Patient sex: M
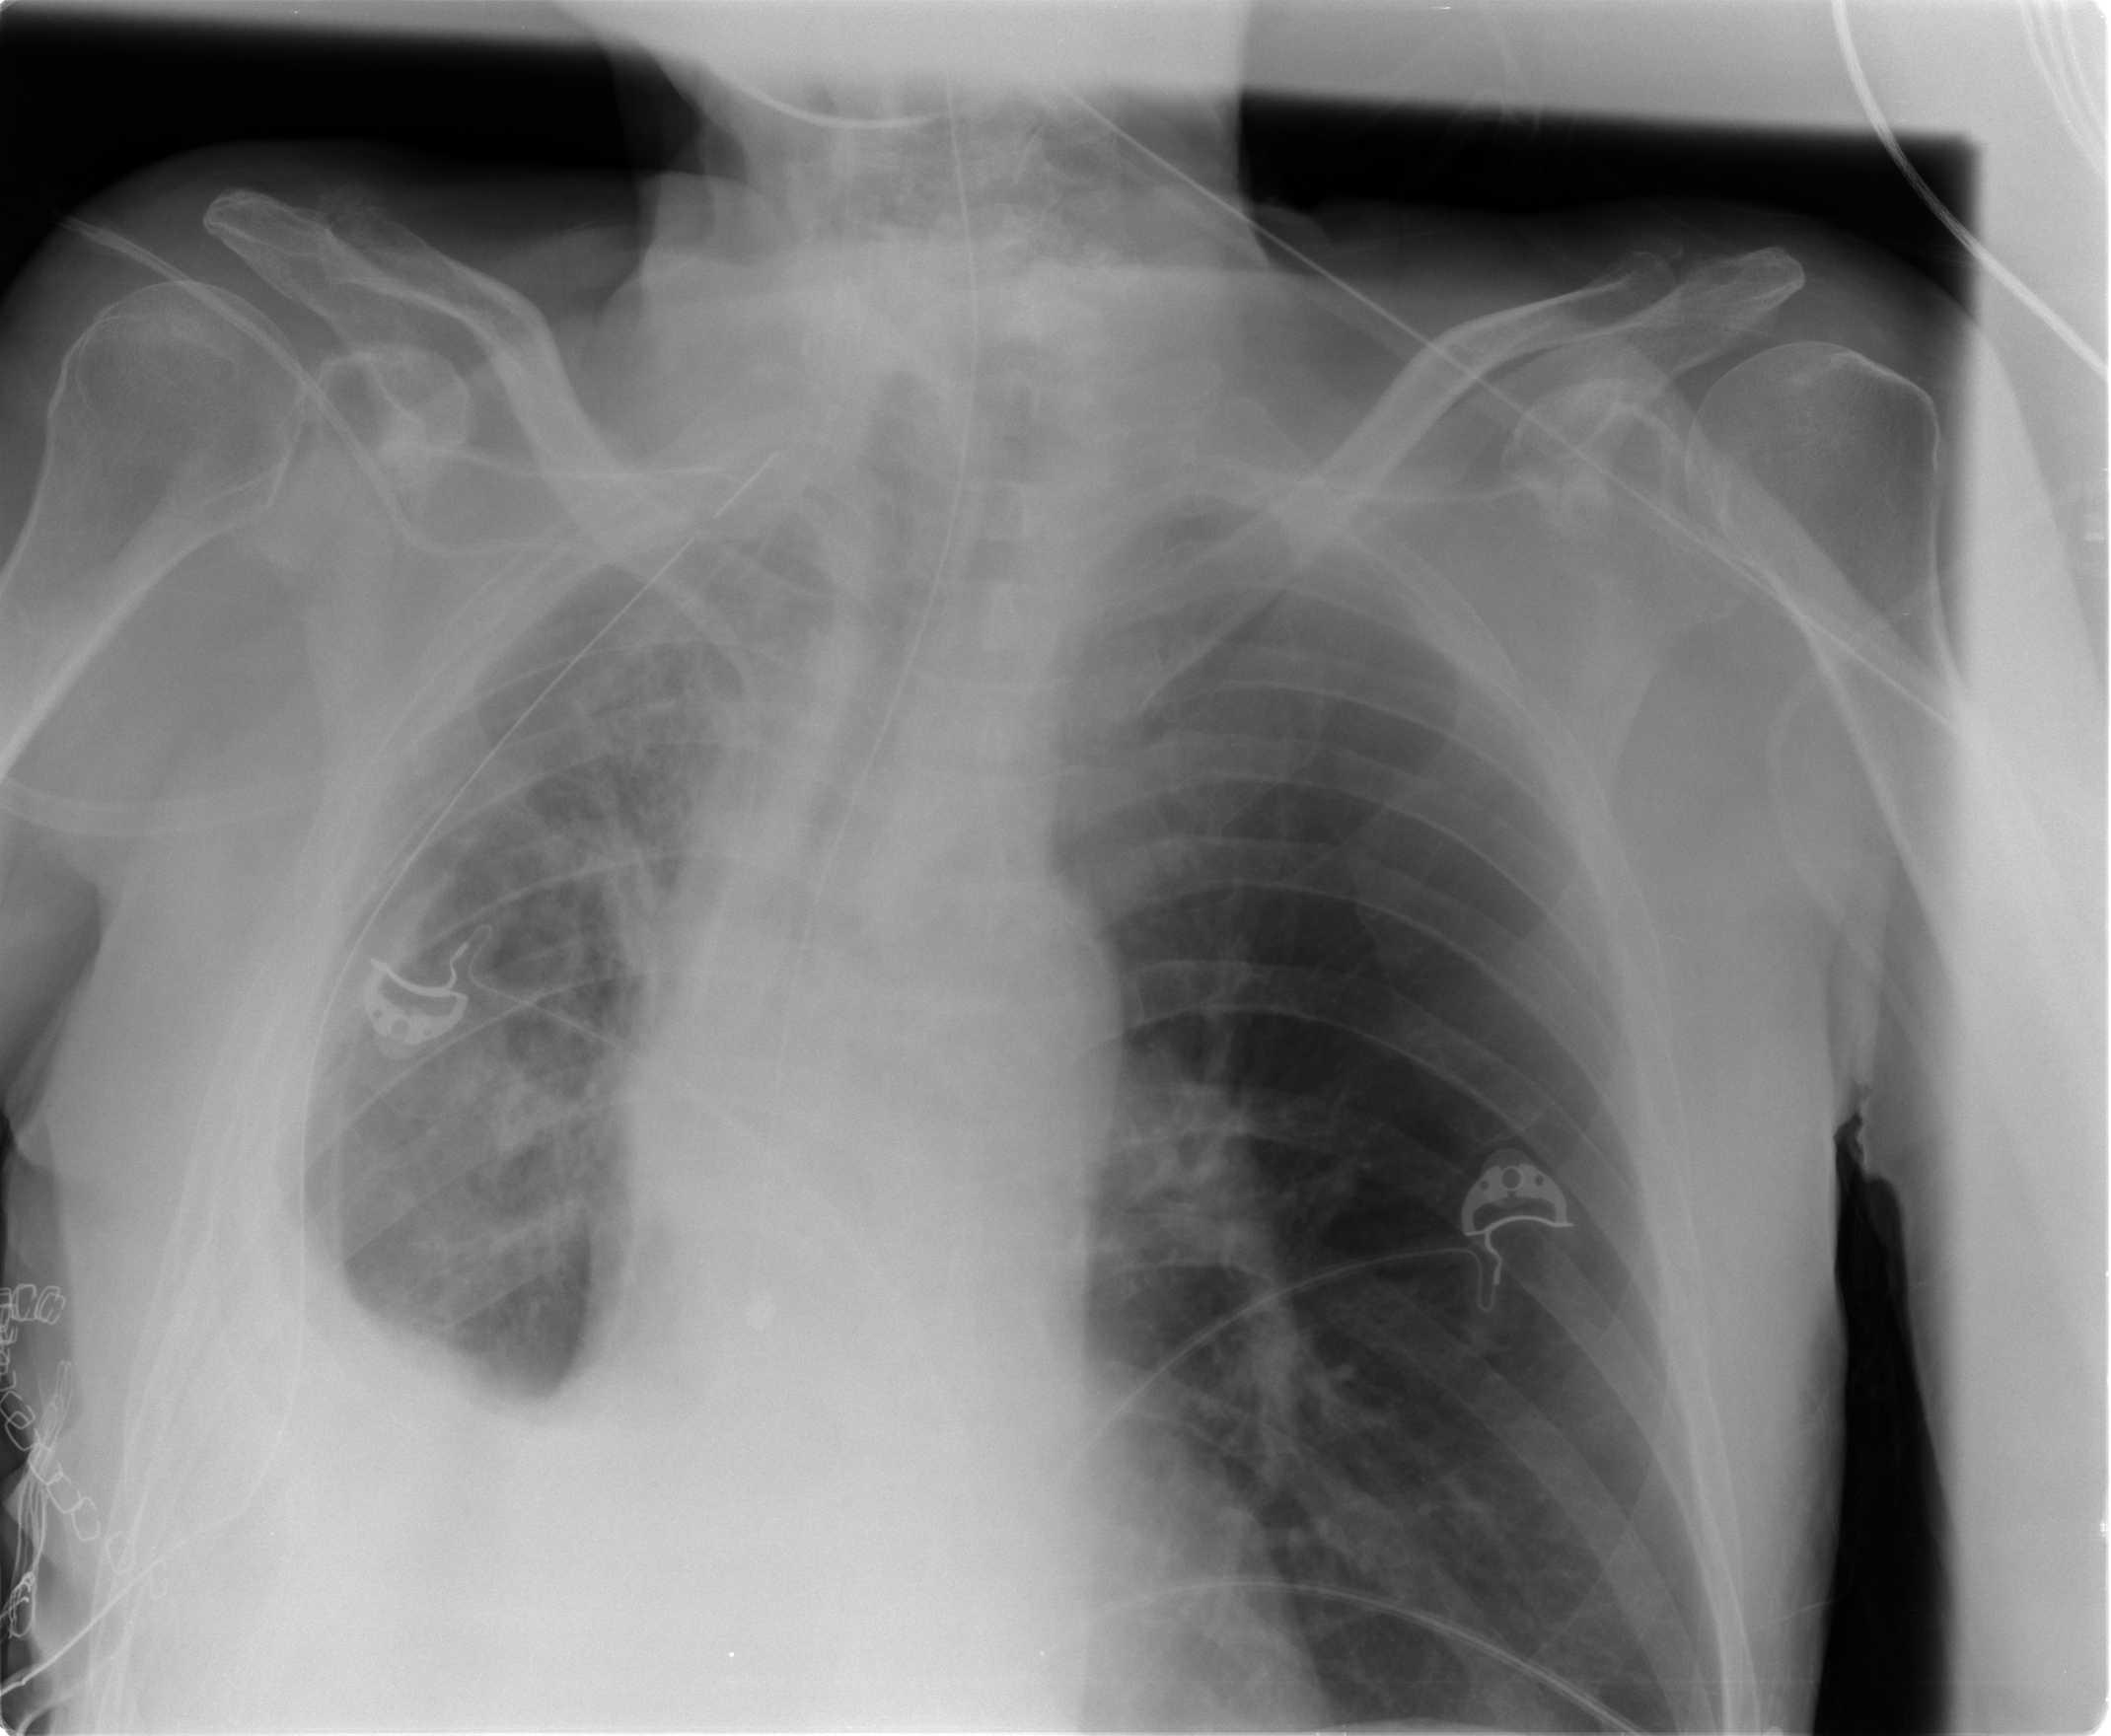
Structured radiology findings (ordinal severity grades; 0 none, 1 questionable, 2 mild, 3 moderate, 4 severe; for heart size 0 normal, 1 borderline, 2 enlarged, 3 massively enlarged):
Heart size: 0
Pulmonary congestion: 0
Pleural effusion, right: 2
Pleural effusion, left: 0
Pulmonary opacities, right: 2
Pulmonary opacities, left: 0
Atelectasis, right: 4
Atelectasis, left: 0